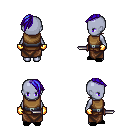
a pixel art fantasy rpg character, female body template, dark elf, purple skin, leather chest armor, robe skirt, blue long mohawk hairstyle, gold gloves, black slippers, dagger, four views (front, back, left, right), 2x2 character sprite sheet, small pixel art, hard edges, no anti-aliasing